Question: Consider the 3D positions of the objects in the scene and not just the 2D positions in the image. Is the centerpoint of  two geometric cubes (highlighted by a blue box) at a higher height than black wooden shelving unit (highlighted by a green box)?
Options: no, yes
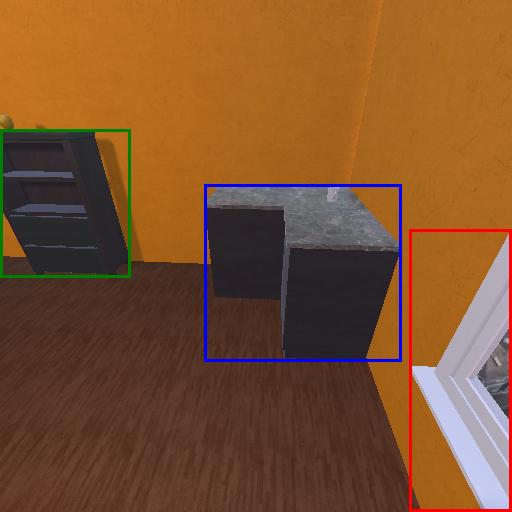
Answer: no